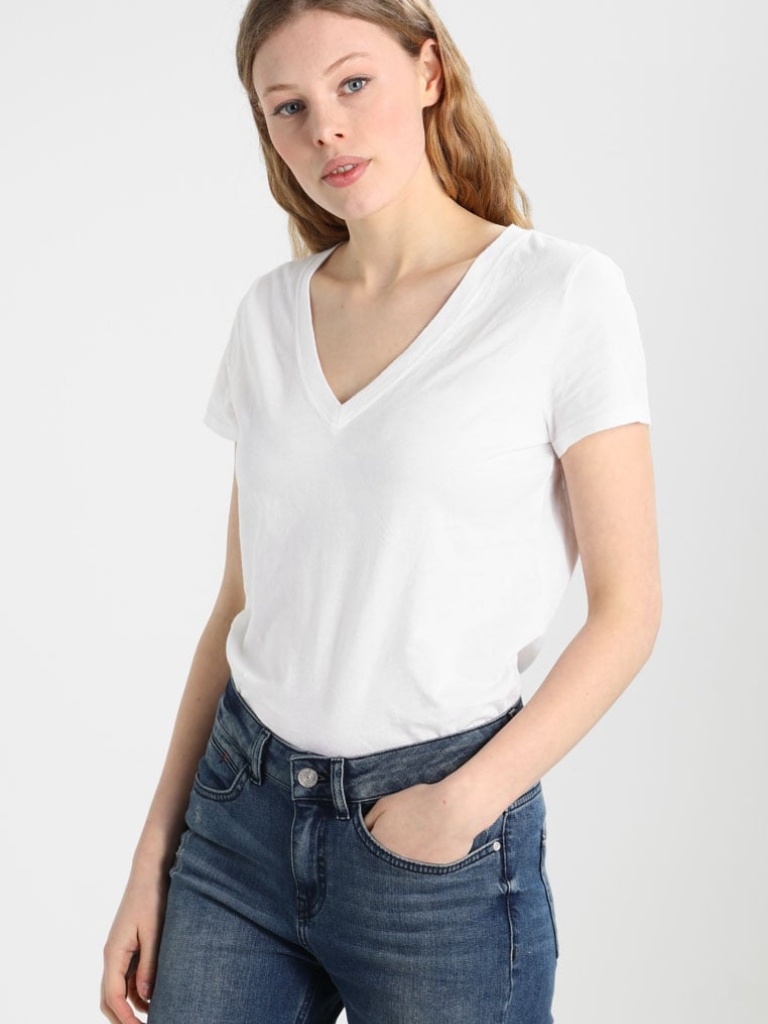
cotton relaxed short sleeve hip length Fully Tucked in v-neck t-shirt